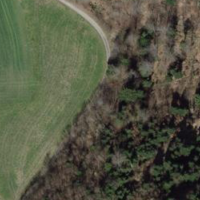
EUNIS habitat code: 41
Species observed at this site:
Pholidoptera griseoaptera
Lonicera acuminata